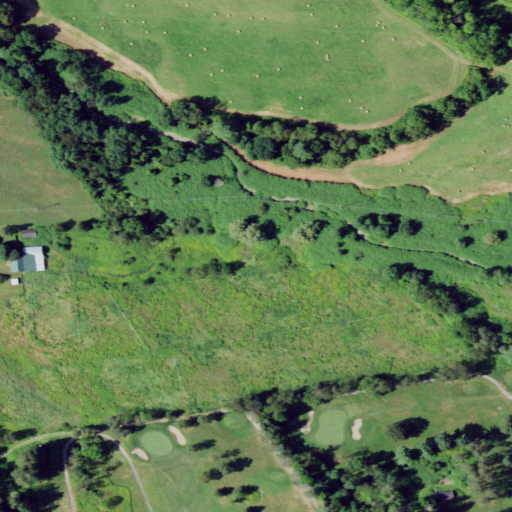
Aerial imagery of valley in New York named Hell Hollow containing pasture, open development, deciduous forest, woody wetlands, herbaceous wetlands, mixed forest, and low intensity development